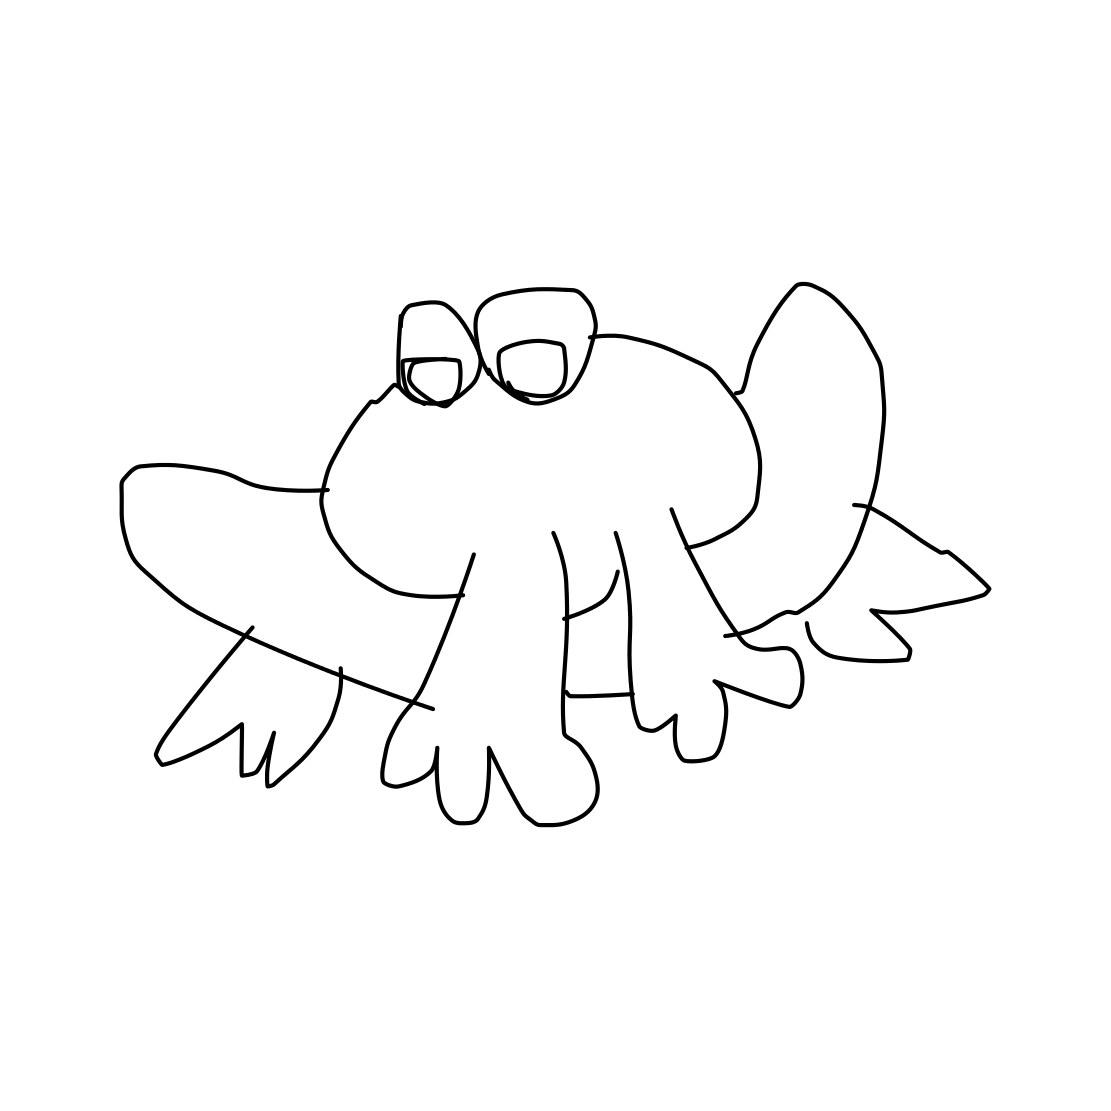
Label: frog